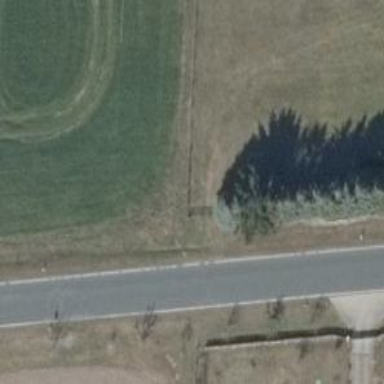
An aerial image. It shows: Row of evergreen needle-leaved trees.